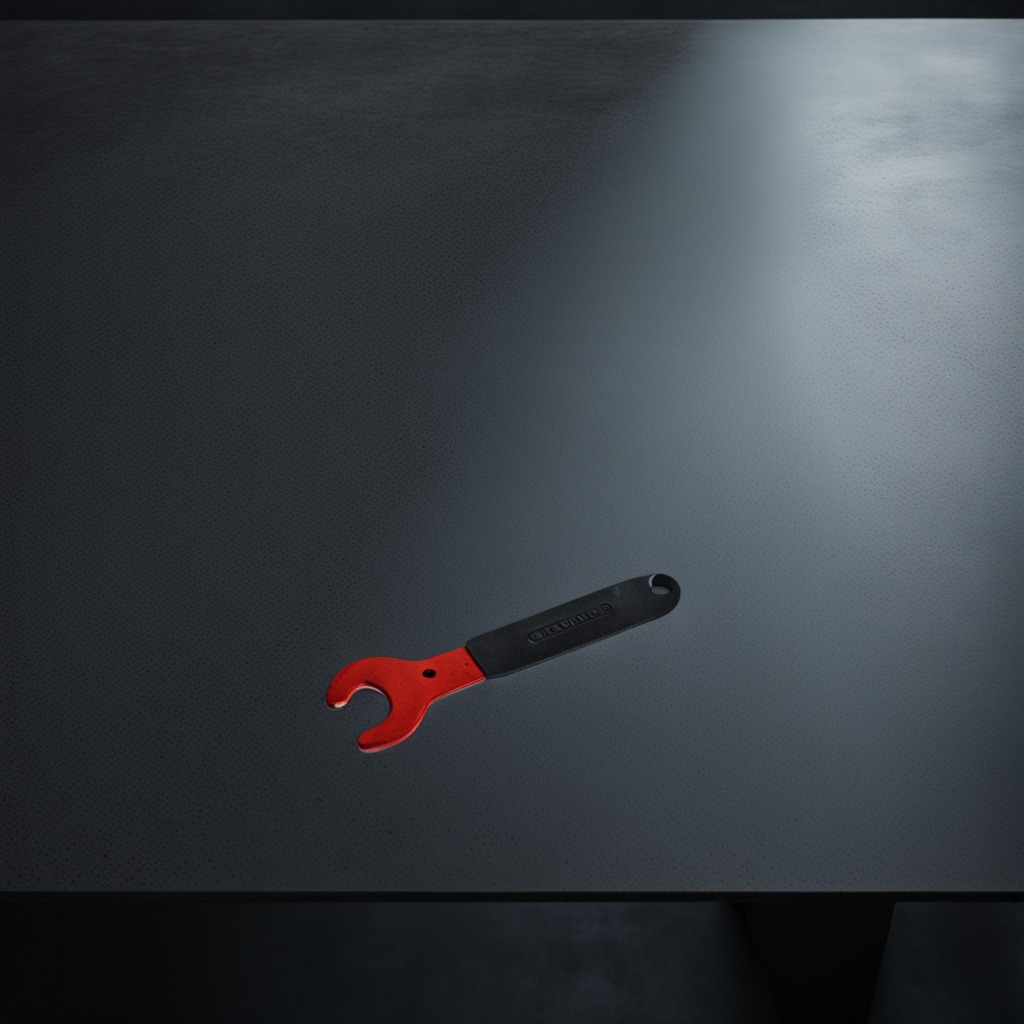
An wrench is lying on the clean granite table inside a workshop at night.